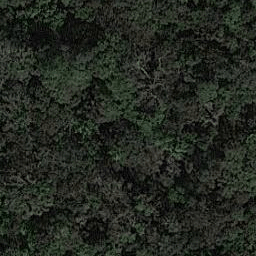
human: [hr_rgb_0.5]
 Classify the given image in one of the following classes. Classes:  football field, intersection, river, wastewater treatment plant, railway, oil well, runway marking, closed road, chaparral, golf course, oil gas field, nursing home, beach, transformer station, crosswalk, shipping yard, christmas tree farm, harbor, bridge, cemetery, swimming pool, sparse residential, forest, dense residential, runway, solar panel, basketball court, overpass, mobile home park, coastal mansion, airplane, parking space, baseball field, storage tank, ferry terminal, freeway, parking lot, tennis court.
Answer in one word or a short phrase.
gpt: forest